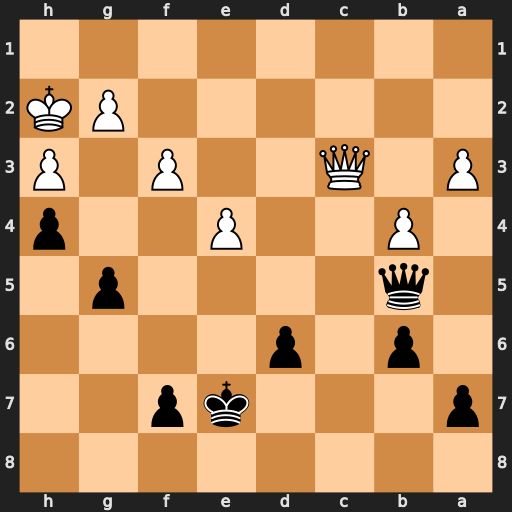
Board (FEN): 8/p3kp2/1p1p4/1q4p1/1P2P2p/P1Q2P1P/6PK/8
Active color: b
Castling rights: -
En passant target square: -
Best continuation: Qe5+ Qxe5+ dxe5